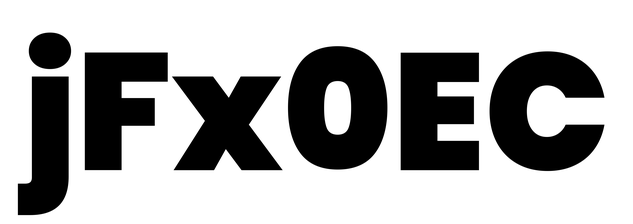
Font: Poppins-Black